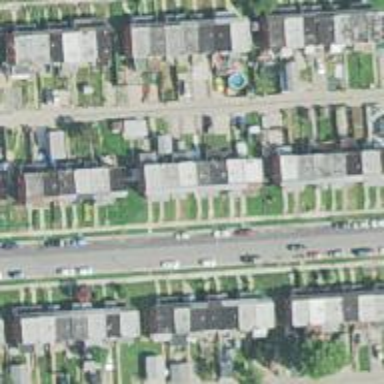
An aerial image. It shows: Neighborhood.